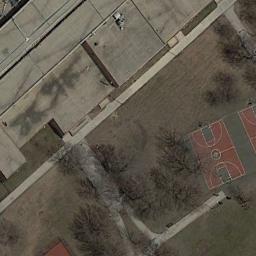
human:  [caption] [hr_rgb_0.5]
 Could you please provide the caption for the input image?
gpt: There are two basketball courts on the open place next to a building .

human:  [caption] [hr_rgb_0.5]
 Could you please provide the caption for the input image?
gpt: The road connects the building to a basketball court on the lawn .

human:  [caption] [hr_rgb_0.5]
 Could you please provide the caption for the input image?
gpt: A group of people were playing in the open space beside the basketball court .

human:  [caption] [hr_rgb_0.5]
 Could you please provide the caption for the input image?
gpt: Two basketball courts on the lawn with some trees and some buildings beside .

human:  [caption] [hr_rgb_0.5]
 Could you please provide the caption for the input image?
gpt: Many trees are near the basketball court .